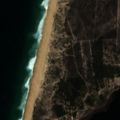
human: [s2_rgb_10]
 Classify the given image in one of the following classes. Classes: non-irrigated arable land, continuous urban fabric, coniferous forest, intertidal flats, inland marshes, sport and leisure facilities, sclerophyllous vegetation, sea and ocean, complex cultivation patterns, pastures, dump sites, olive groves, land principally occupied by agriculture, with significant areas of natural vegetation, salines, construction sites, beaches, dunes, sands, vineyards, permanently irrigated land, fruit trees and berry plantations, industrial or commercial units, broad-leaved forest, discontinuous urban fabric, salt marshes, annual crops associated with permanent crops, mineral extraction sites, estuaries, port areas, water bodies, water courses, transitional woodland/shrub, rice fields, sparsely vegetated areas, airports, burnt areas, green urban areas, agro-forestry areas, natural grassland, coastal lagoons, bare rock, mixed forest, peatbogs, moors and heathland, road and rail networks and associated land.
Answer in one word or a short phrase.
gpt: complex cultivation patterns, transitional woodland/shrub, beaches, dunes, sands, coastal lagoons, sea and ocean